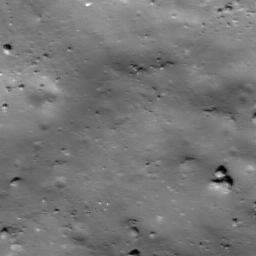
Host type: background_regolith
Lunar coordinates: latitude nan, longitude nan